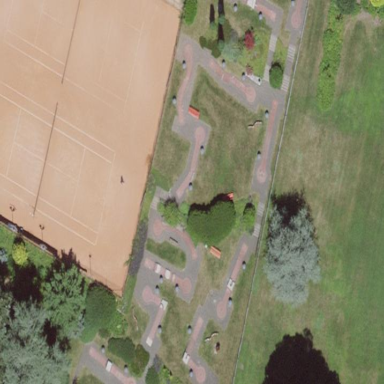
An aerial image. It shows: Miniature golf course.